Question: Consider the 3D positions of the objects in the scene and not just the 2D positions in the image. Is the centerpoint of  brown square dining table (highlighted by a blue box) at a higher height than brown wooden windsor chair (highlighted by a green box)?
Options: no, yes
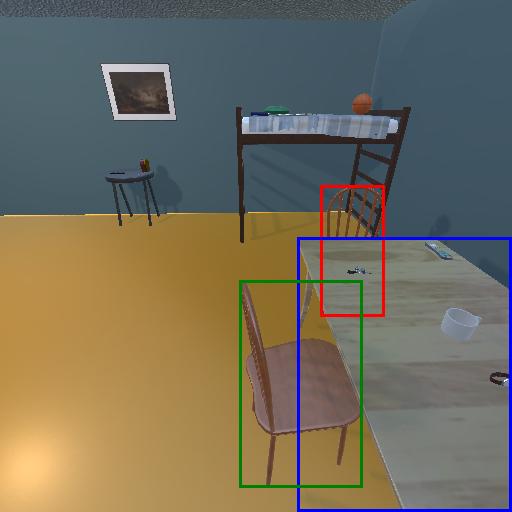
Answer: no